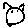
Label: cat